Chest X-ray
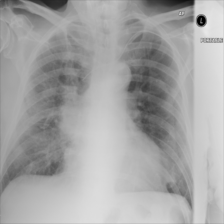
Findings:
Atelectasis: negative
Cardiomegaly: negative
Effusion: negative
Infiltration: negative
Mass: positive
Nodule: negative
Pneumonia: negative
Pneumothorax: negative
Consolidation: negative
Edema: negative
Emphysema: negative
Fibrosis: negative
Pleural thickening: negative
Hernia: negative